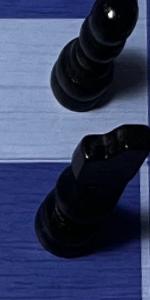
Label: Knight_Black